Current action and preconditions to check: trajectory_clear

Your task: For each precondition in the list above, predict whether it will hold at this action.

Consider the current scene as observed from the mobile robot's camera, and analyze the predicted future states of all dynamic agents (e.g., people, animals, vehicles, or any moving entities) within the NEXT SECOND.

IMPORTANT: Only answer "very likely" if you are absolutely certain—based on strong, clear evidence—that a dynamic agent will violate the precondition in the predicted future state. Do NOT answer "very likely" for unlikely, ambiguous, or low-probability risks.

Ask yourself for each precondition: Is there a high probability, with clear and convincing evidence, that the predicted future states of any dynamic agent will interfere with the predicted future state of the currently executing action within the NEXT SECOND, causing that precondition to fail?

Assess the risk level based on these predictions. Use "likely" or "very likely" if motions create a clear risk of interference.

Use "neutral" or "improbable" if agents are nearby but their predicted paths are clearly diverging or non-conflicting.

Failure Risk Categories: "very improbable", "improbable", "neutral", "likely", "very likely"

Answer Format: Output ONLY the probability_of_failure value from these categories: "very improbable", "improbable", "neutral", "likely", "very likely"

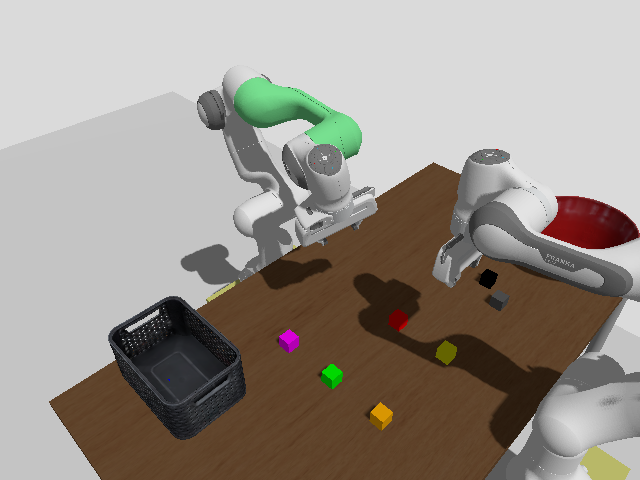

Answer: very improbable